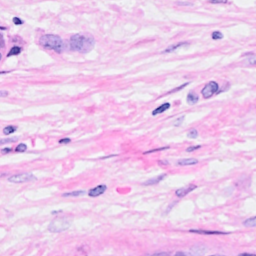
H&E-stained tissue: Breast